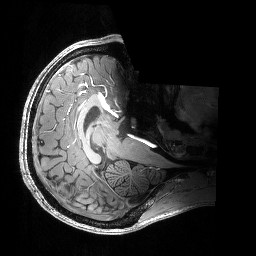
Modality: T1w
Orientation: axial